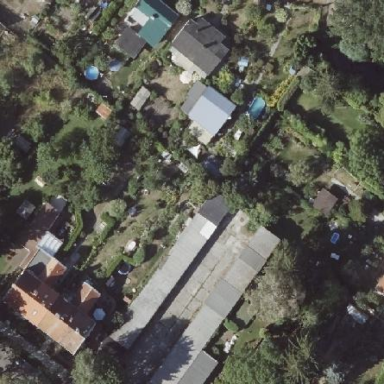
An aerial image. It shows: Group of garages.